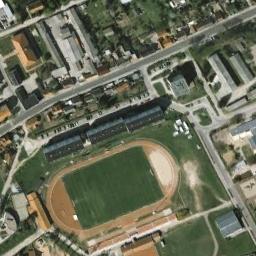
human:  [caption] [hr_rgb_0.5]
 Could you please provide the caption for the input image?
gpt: The track in the field is not colored .

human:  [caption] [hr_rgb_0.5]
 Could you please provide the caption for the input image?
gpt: There are many buildings next to the ground track field .

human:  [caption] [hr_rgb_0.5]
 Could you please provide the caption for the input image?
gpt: A track and field is built in the middle of a residential area, Surrounded by a lot of vegetation .

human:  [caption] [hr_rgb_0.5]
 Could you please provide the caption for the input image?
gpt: The ground track field is surrounded by lots of buildings .

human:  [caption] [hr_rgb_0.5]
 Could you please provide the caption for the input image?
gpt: There are some buildings around the ground track field with a brown track .